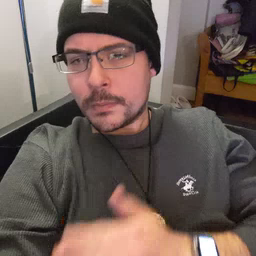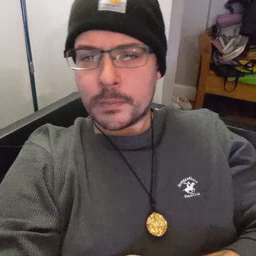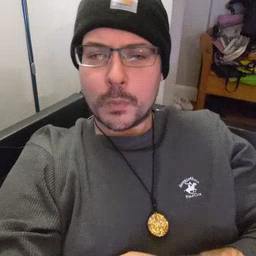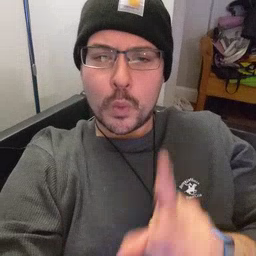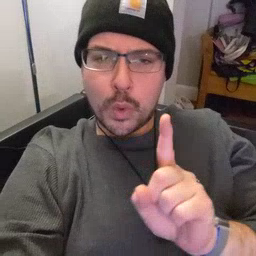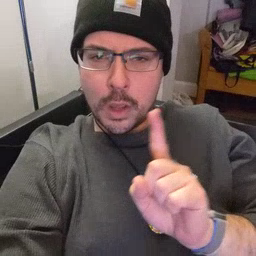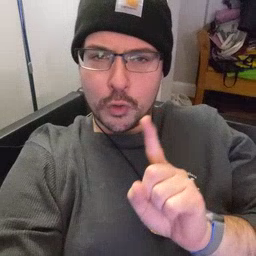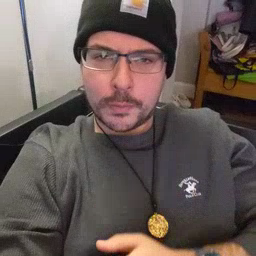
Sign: where